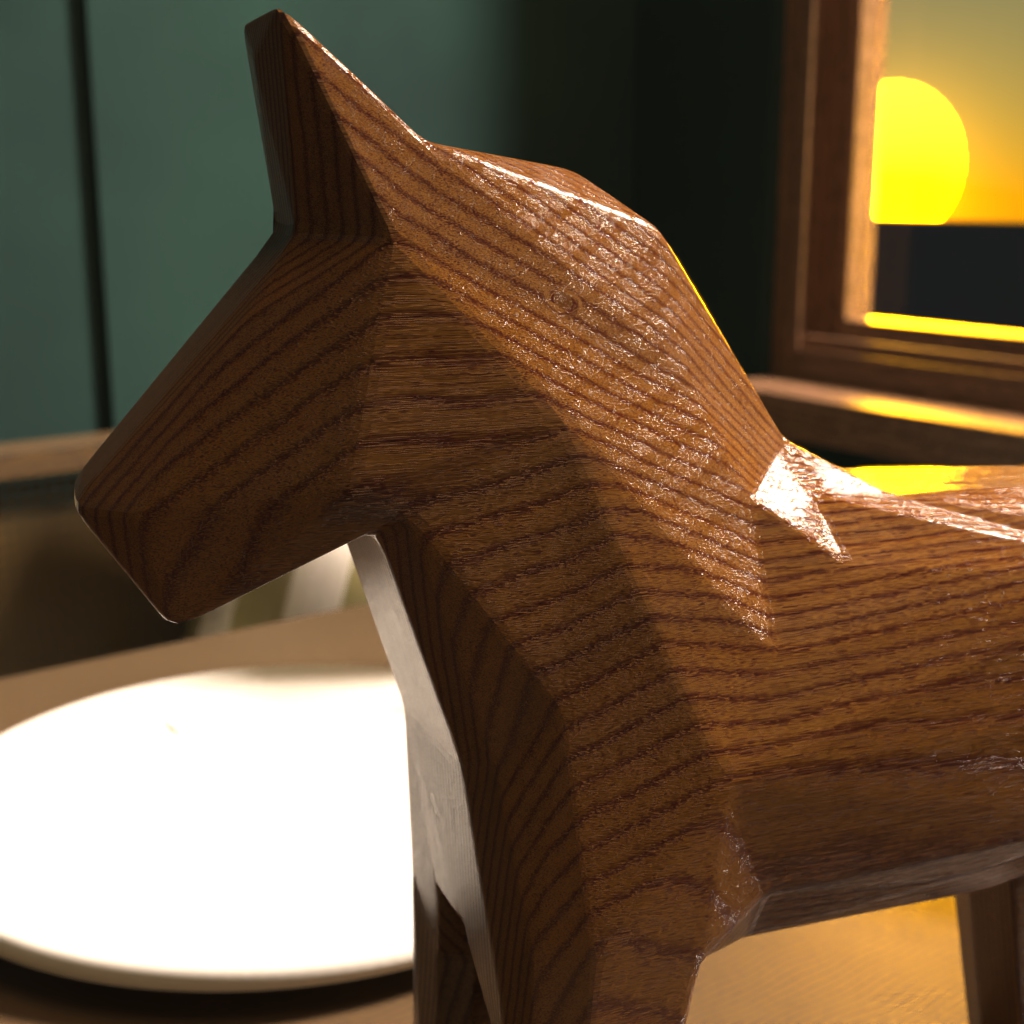
A high quality rendering of a dalahest_oak dalecarlian horse figurine made of varnished dark oak standing on a wooden table in an a sunset landscape with sunset lighting,medium shot from the front right side , 50 mm, f 22